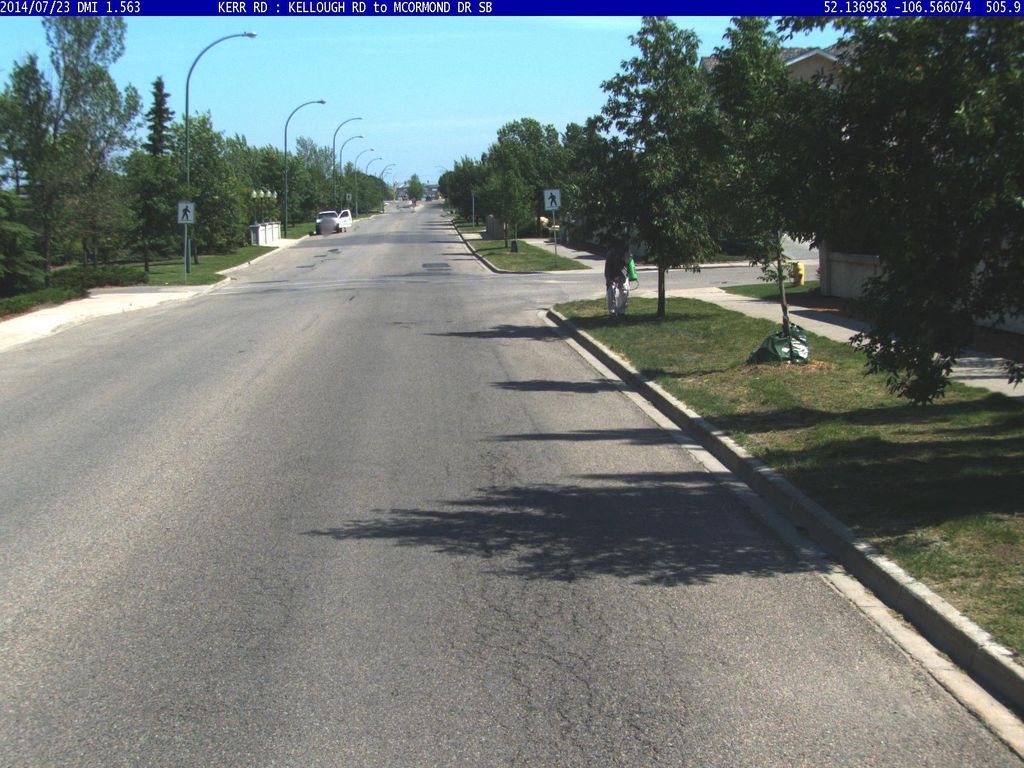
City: saskatoon